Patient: sex F, age 26
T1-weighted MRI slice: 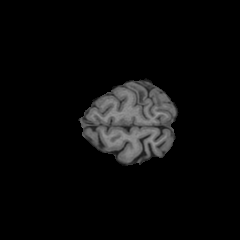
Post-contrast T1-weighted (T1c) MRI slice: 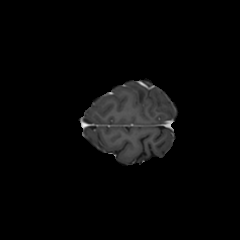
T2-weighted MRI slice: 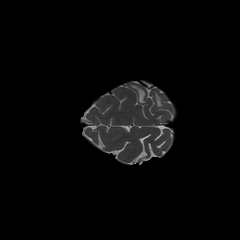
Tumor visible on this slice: yes
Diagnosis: Glioblastoma, IDH-wildtype
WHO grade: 4